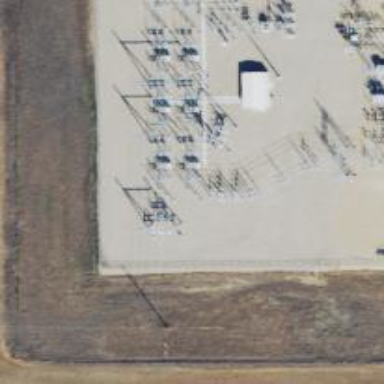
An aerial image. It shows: Switch for power supply.